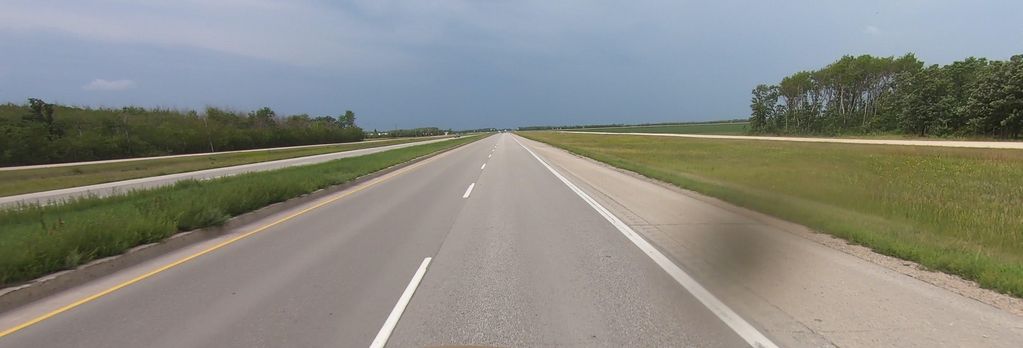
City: winnipeg